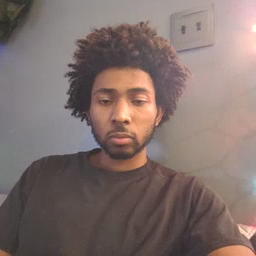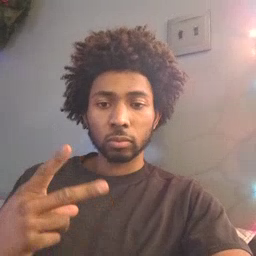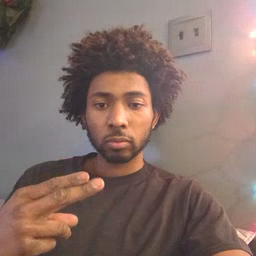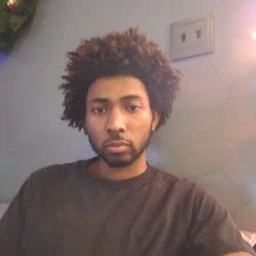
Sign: scissors